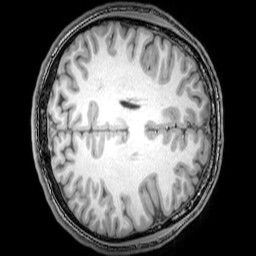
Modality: T1w
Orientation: axial
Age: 23
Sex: male
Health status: healthy
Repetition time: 0.081 s
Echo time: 0.037 s